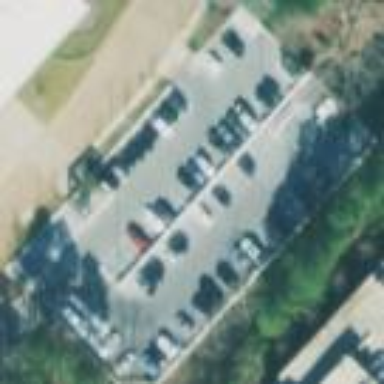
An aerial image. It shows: Multi-storey parking building.